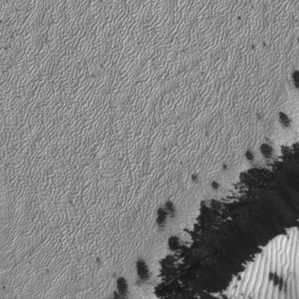
Label: frost